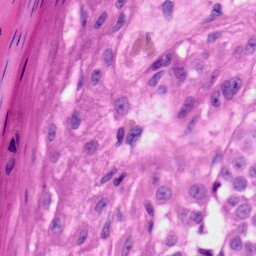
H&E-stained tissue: Skin